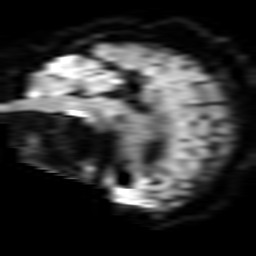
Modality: TRACE
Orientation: sagittal
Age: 39
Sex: male
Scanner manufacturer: philips
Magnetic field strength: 3 T
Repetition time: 3.467 s
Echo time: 0.076 s